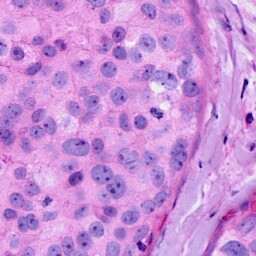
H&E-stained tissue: Breast